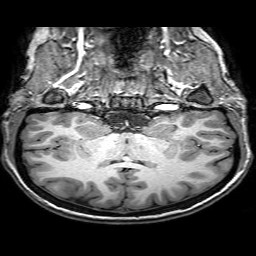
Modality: T1w
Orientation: sagittal
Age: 21
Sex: female
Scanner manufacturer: philips
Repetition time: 0.008946 s
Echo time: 0.0046 s